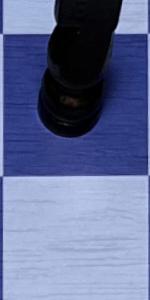
Label: Empty